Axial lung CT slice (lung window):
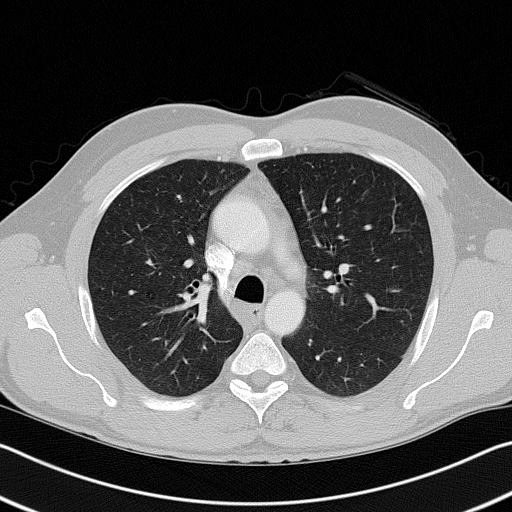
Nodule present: no